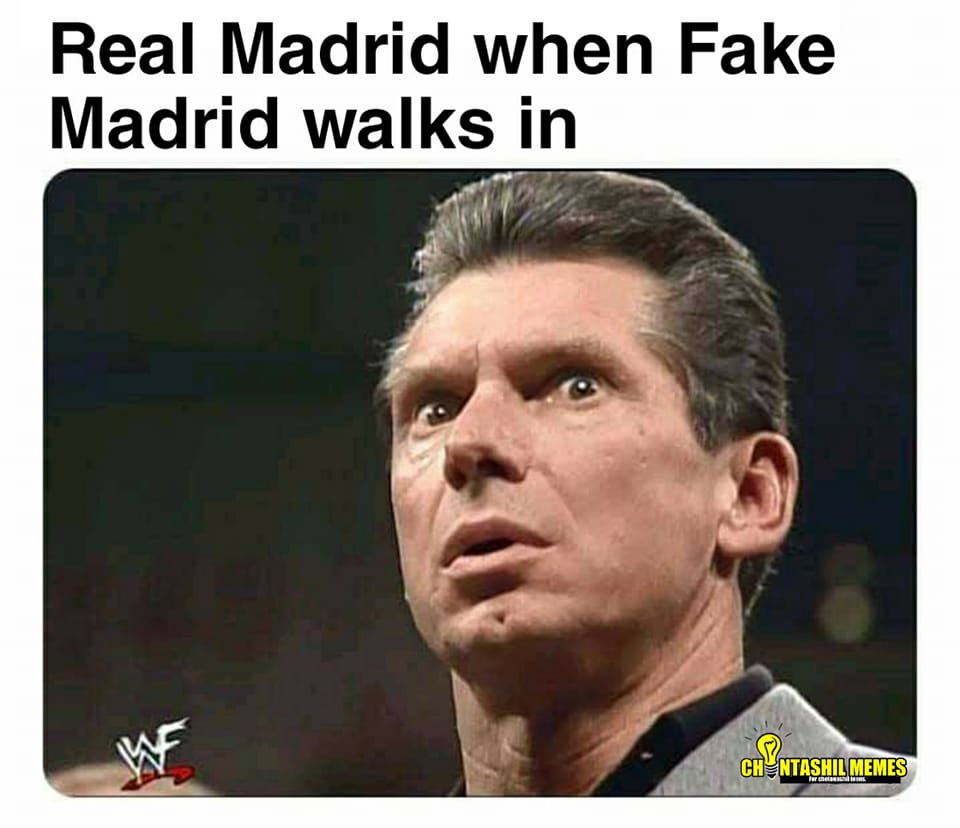
Caption: Real Madrid when Fake Madrid walks in
Label: non-hate